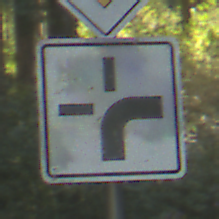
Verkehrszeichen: VerlaufVorfahrtsstrasse3
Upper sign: Vorfahrtsstrasse
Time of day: MorningAfternoon
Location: Outdoor (Nature)
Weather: Clear
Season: NotSpecified
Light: Natural